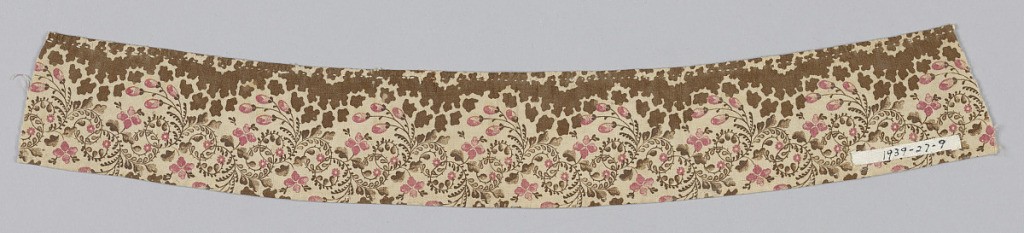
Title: Fragment
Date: ca. 1850
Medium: cotton Technique: printed
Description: Fragment with a design of pink flowers and brown leaves, scrolls and irregular black forms on a white ground.